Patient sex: M
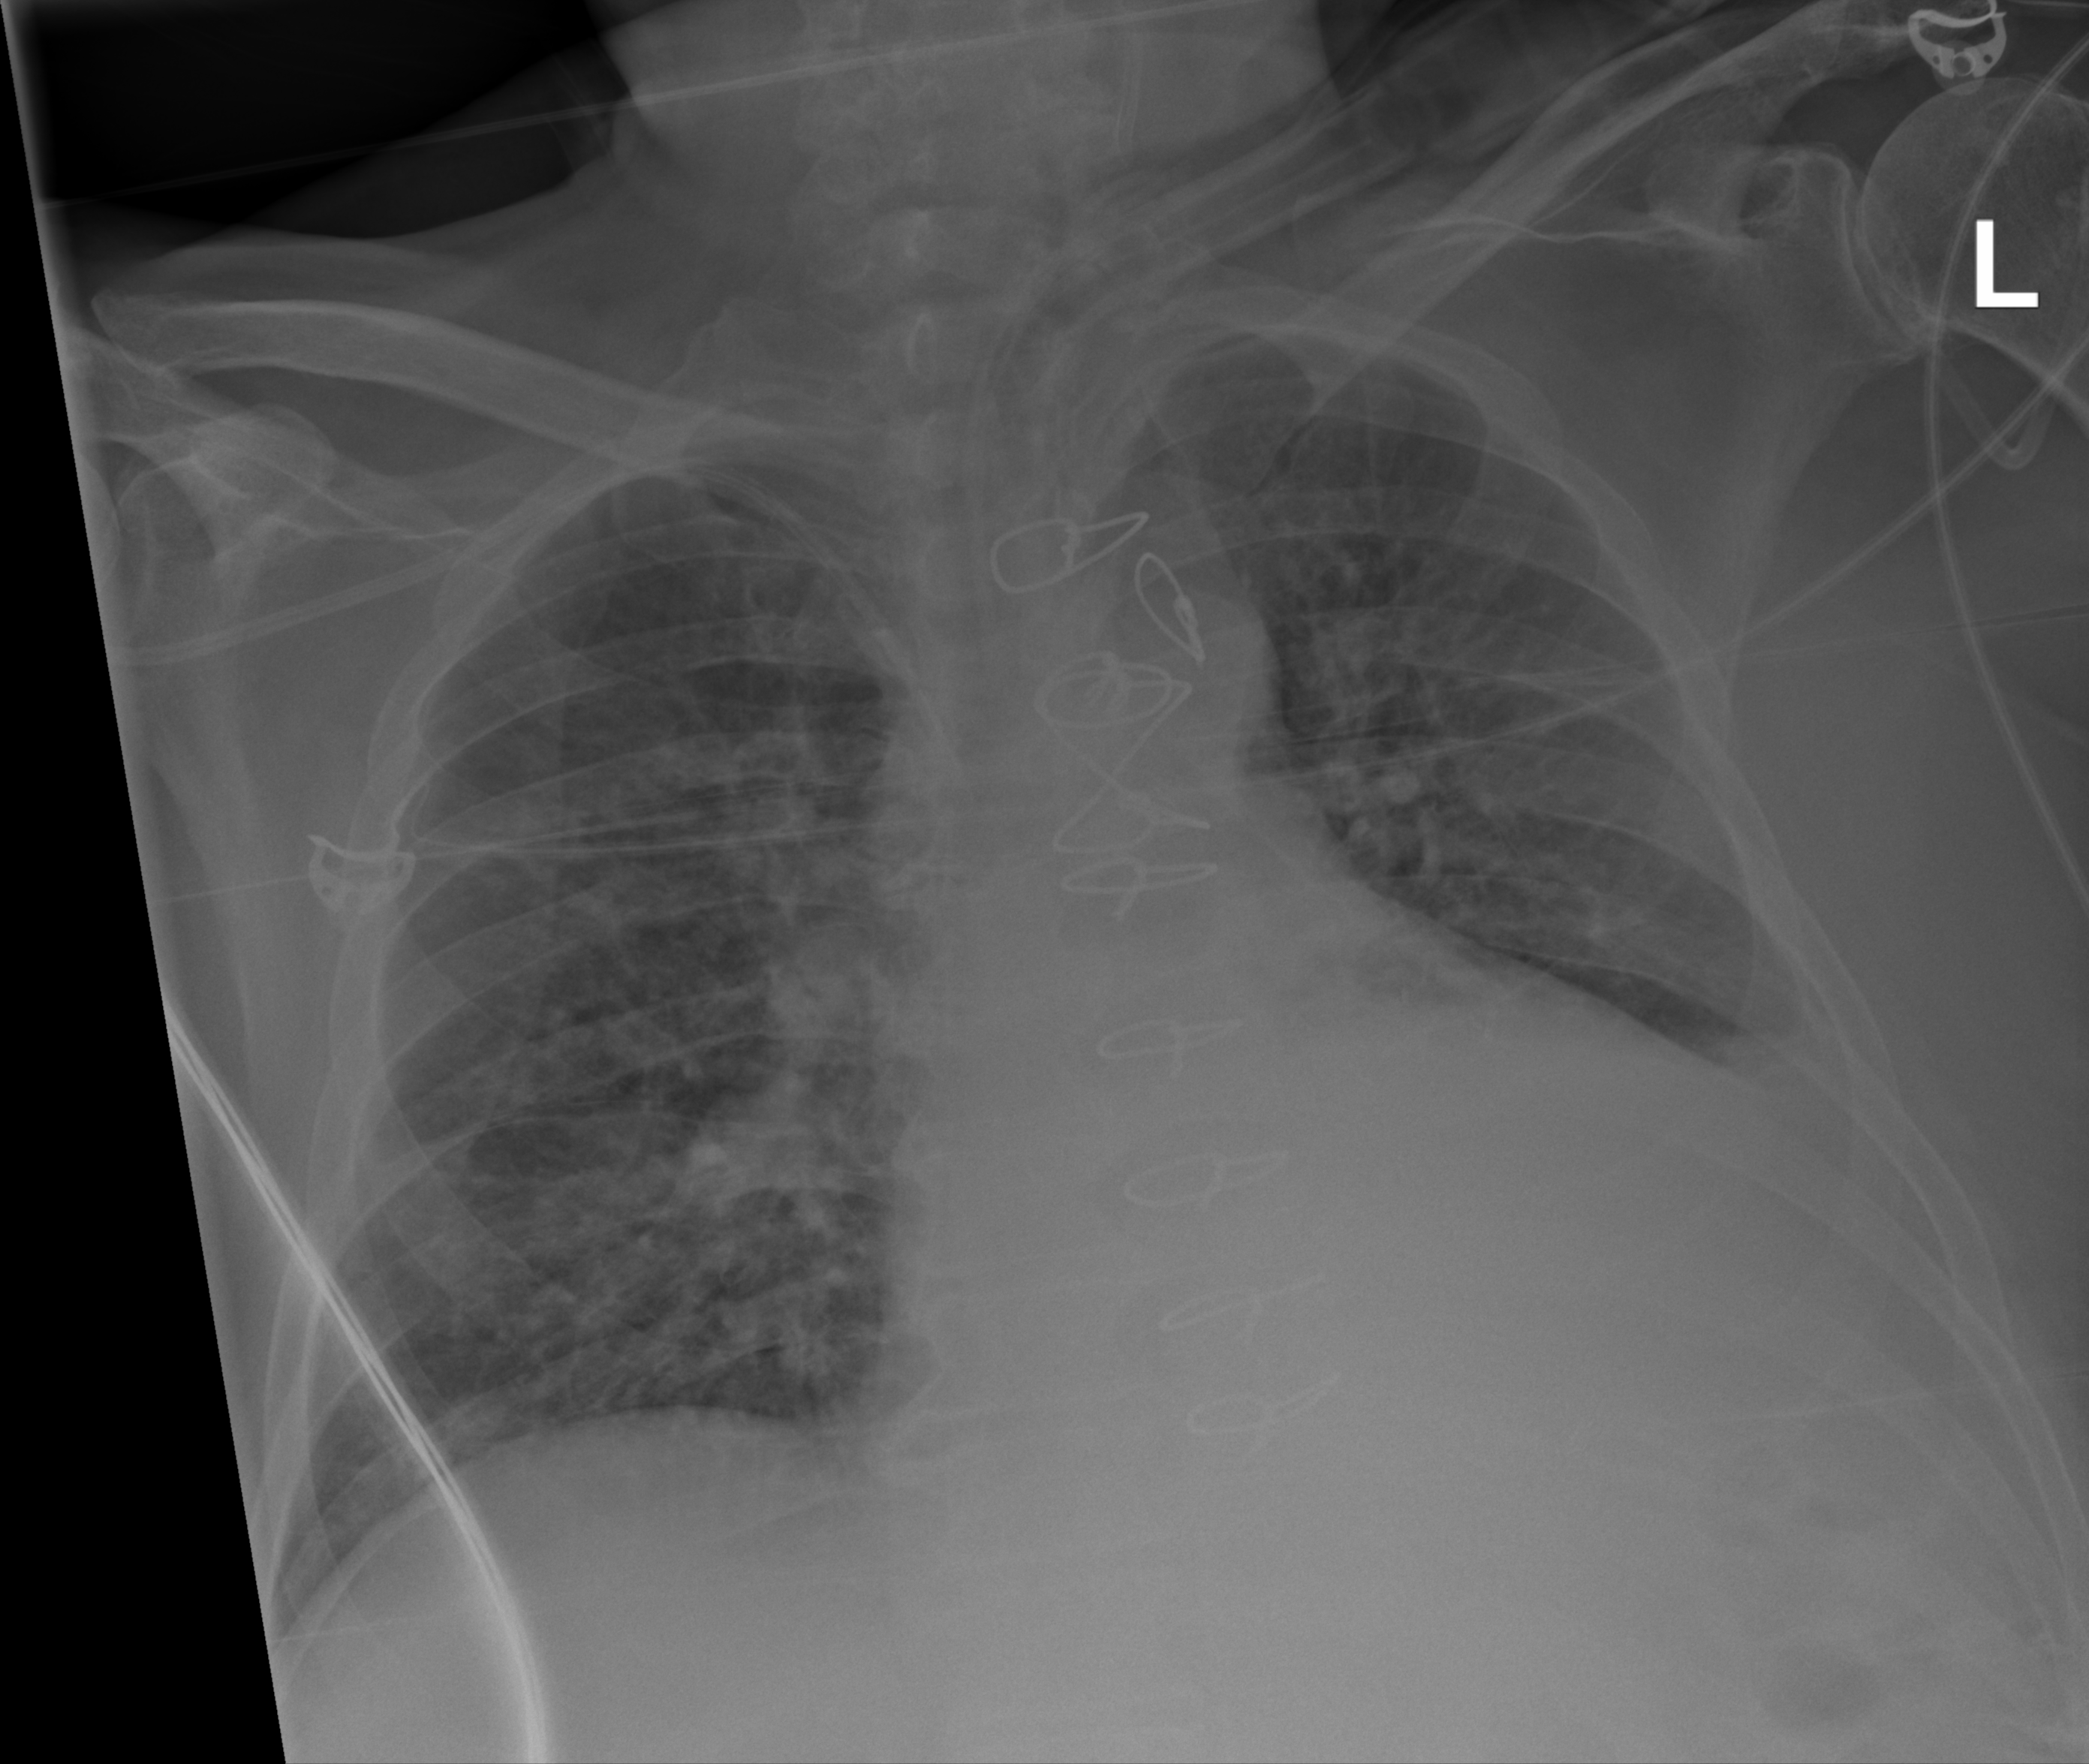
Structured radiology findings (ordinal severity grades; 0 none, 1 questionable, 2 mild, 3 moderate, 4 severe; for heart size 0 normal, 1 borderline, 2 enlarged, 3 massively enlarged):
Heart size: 2
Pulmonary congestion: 2
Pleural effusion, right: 0
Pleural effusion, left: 2
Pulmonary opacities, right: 2
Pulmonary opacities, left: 2
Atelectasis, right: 0
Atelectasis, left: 2